Interaction volume radius: 10 \u00c5
Interaction volume height: 10 \u00c5
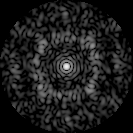
Disorder parameter: 0.7163